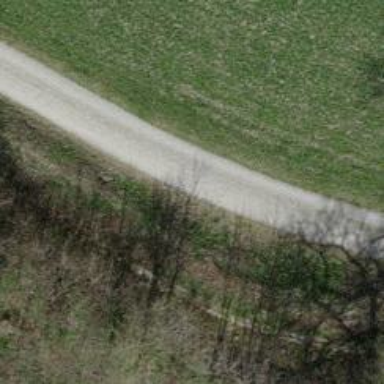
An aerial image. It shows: Track with grade 2 gravel surface.